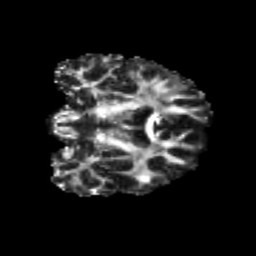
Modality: FA
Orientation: coronal
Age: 29
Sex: male
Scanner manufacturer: siemens
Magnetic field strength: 3 T
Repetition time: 3.5 s
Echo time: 0.104 s